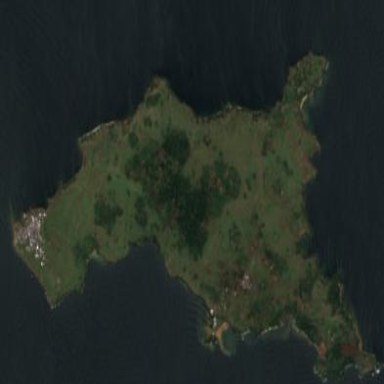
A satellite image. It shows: Island.